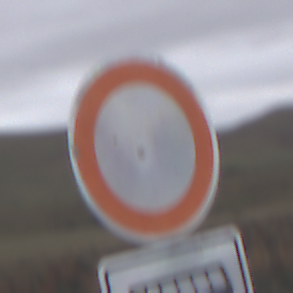
Verkehrszeichen: VerbotFahrzeugeAllerArt
Zusatzzeichen unten: MehrspurigeFahrzeugeFrei5
Umgebung: Outdoor, Nature
Tageszeit: Midday
Wetter: Overcast
Licht: Natural
Jahreszeit: NotSpecified
Kontrast: LowContrast